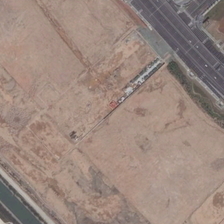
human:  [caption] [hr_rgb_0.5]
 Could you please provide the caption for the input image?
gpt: a piece of khaki bareland is between a river and a road .

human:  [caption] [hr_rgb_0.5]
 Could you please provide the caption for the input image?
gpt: a piece of khaki bareland is between a river and a road .

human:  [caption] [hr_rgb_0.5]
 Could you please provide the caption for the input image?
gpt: a piece of khaki bareland is between a river and a road .

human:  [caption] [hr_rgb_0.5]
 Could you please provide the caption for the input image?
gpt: a piece of khaki bareland is between a river and a road .

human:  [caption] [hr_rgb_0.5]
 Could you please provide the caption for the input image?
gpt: a piece of khaki bareland is between a river and a road .